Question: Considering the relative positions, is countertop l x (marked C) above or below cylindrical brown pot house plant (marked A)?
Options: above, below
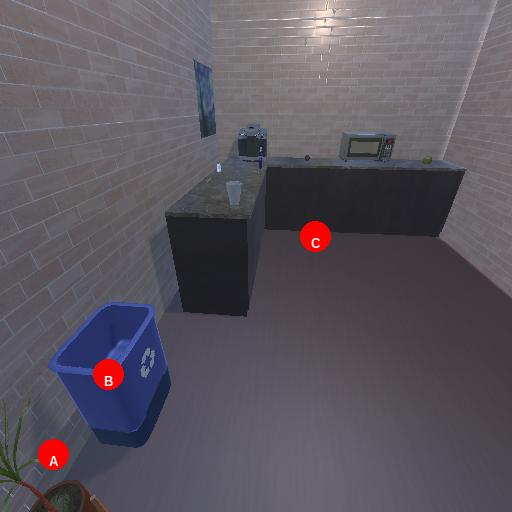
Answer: above